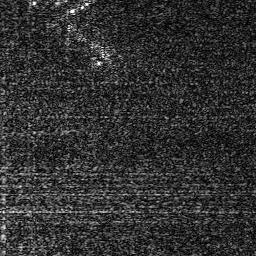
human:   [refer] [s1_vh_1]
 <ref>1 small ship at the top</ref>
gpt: <box>[[25, 0, 35, 5, 0]]</box>